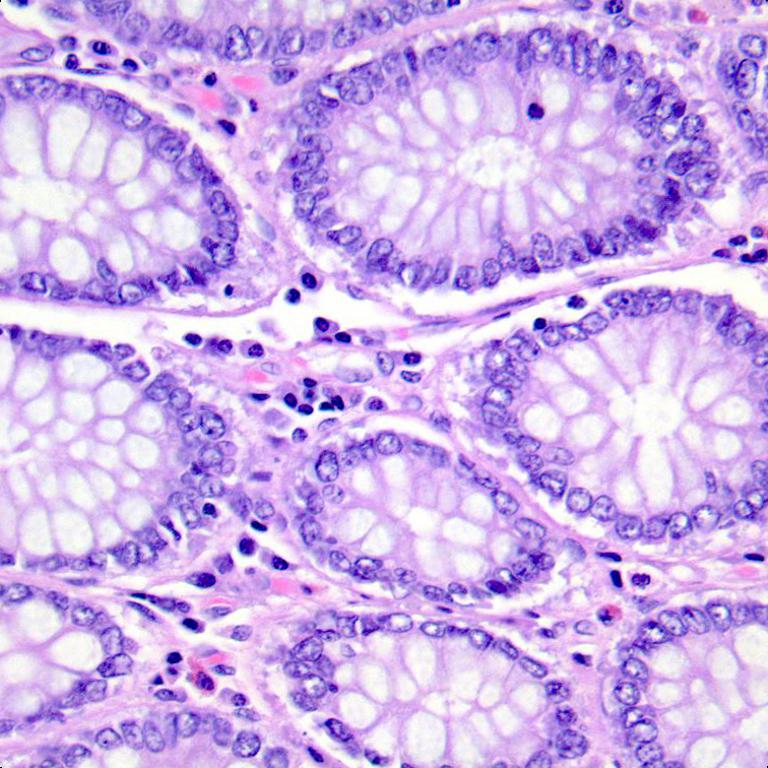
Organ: colon
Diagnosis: benign